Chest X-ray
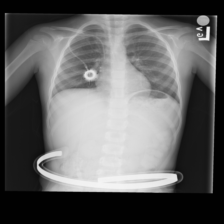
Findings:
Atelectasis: negative
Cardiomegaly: negative
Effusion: negative
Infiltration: negative
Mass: negative
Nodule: negative
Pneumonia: negative
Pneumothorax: negative
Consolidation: negative
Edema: negative
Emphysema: negative
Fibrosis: negative
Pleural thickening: negative
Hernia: negative